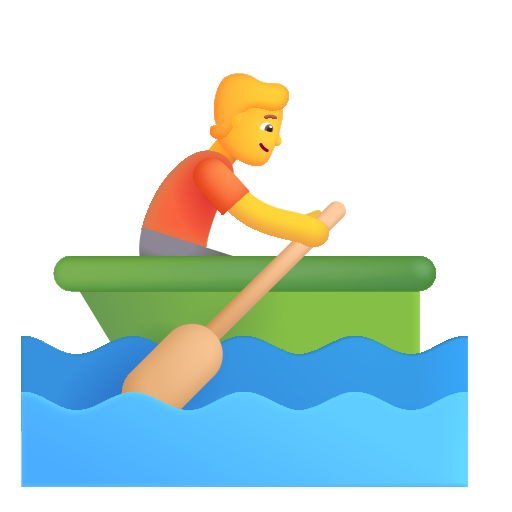
person rowing boat color default